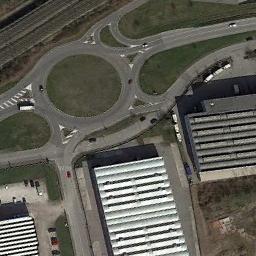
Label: roundabout